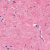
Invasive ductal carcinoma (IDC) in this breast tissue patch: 0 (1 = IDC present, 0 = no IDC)